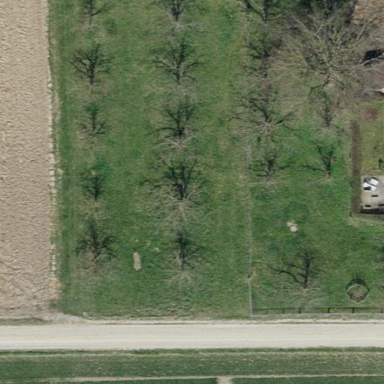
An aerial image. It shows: Orchard.